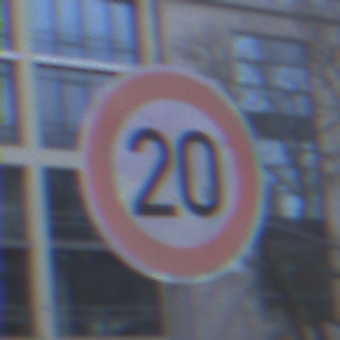
Verkehrszeichen: Geschwindigkeit20
Umgebung: Outdoor, Urban
Tageszeit: SunriseSunset
Wetter: PartlyCloudy
Licht: Natural
Jahreszeit: NotSpecified
Kontrast: LowContrast